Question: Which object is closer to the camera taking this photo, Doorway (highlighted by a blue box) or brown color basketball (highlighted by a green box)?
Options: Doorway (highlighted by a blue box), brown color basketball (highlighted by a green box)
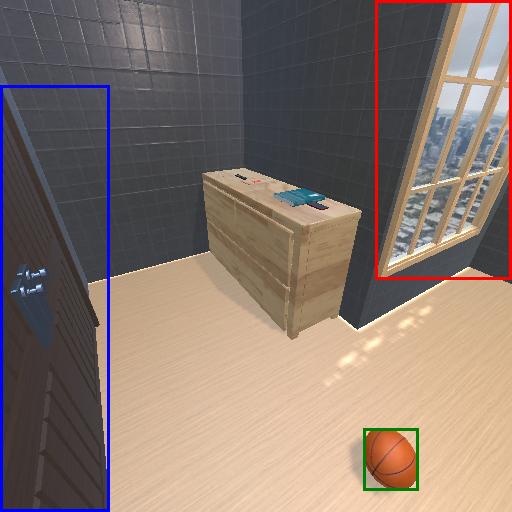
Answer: Doorway (highlighted by a blue box)